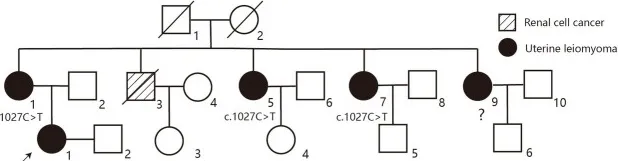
(A) Pedigree of the family. The white square/circle represents healthy male/female individuals; the oblique line means that individual has passed away.
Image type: radiology (mri)